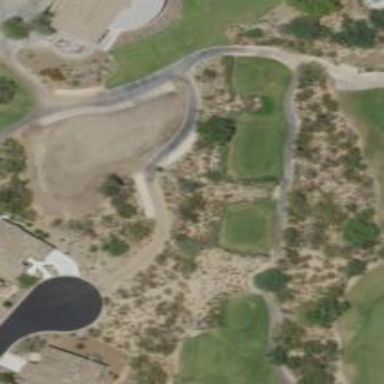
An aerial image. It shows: Green golf area with grass land use.